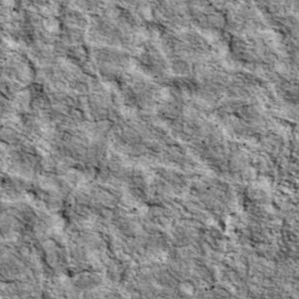
Label: non_frost